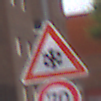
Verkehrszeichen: SchneeOderEisglaette
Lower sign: Geschwindigkeit70
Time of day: MorningAfternoon
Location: Outdoor (Urban)
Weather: Overcast
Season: NotSpecified
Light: Natural